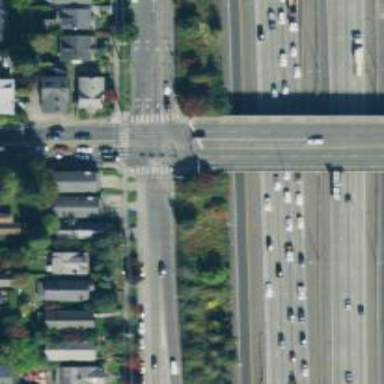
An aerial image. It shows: Secondary road with separate asphalt sidewalk.